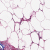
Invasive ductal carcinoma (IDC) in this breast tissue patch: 0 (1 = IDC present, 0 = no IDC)